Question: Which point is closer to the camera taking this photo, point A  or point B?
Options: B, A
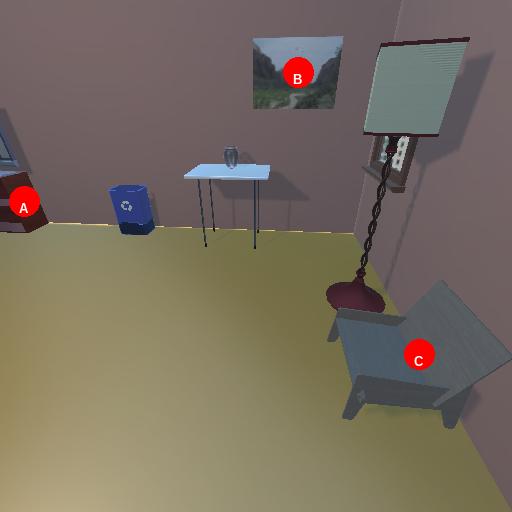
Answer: B